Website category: university
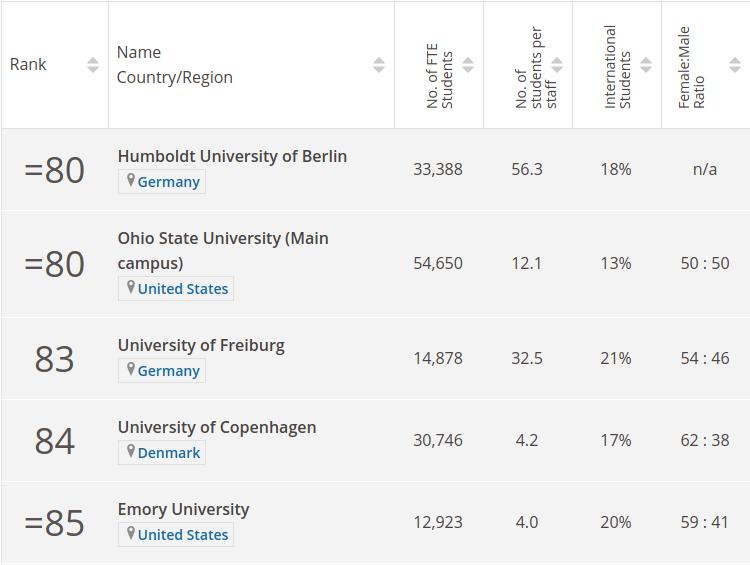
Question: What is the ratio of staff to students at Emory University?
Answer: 4.0

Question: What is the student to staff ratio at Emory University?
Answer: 4.0

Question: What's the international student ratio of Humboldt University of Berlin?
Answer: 18%

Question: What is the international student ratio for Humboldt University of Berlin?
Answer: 18%

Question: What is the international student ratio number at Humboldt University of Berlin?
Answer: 18%

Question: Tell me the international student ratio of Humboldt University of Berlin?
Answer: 18%

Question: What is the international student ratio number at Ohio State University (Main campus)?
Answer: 13%

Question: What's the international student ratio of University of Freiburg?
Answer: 21%

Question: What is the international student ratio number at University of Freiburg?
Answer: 21%

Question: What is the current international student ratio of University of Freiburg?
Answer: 21%

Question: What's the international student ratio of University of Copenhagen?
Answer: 17%

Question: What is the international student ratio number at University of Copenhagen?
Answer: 17%

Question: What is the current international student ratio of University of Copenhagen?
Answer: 17%

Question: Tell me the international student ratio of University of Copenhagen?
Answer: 17%

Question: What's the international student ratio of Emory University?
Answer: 20%

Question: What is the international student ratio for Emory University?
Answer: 20%

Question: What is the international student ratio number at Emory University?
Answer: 20%

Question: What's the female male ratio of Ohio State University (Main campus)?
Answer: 50 : 50

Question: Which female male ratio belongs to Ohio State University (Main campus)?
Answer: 50 : 50

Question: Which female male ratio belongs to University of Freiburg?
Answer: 54 : 46

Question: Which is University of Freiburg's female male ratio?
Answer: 54 : 46

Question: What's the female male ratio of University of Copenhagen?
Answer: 62 : 38

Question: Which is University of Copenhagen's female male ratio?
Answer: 62 : 38

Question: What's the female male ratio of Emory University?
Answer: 59 : 41

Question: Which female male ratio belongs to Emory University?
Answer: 59 : 41

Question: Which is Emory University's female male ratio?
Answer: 59 : 41

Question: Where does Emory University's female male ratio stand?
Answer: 59 : 41

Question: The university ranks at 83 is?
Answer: University of Freiburg

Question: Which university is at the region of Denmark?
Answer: University of Copenhagen

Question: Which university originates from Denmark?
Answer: University of Copenhagen

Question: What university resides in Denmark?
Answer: University of Copenhagen

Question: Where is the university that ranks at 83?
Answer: Germany

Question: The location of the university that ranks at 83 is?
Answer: Germany

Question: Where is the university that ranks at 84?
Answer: Denmark

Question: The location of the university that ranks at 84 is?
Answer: Denmark

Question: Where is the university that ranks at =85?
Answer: United States